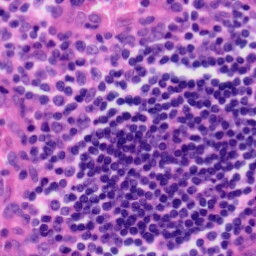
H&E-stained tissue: Tonsil